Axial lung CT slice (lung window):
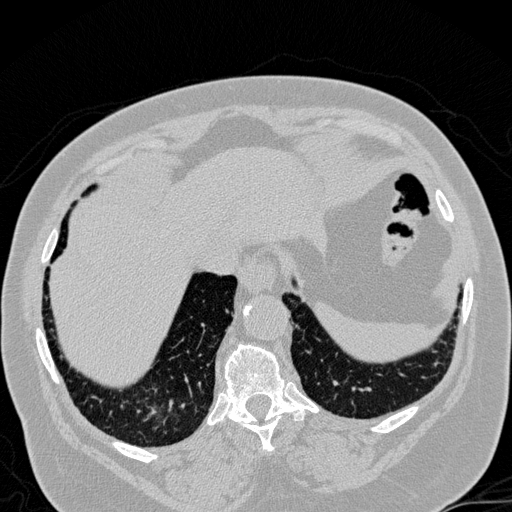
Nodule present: no